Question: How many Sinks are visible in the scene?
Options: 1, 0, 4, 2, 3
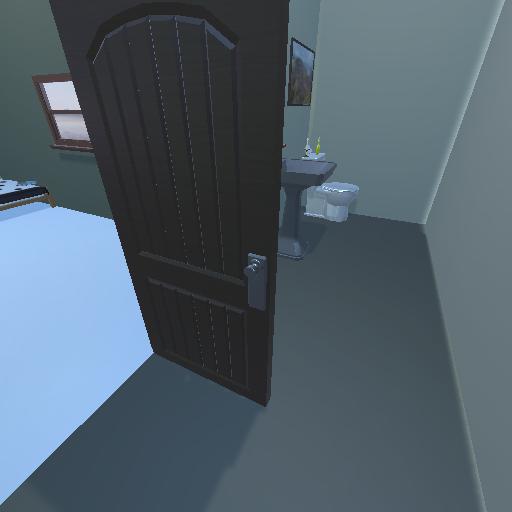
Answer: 1